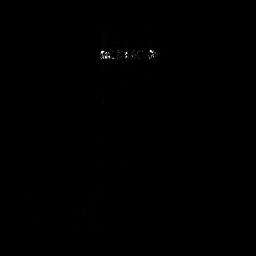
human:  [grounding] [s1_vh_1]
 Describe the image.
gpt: In the satellite image, there is  <ref>1 medium ship </ref> <box>[[37, 17, 62, 24, 0]]</box> located at top.